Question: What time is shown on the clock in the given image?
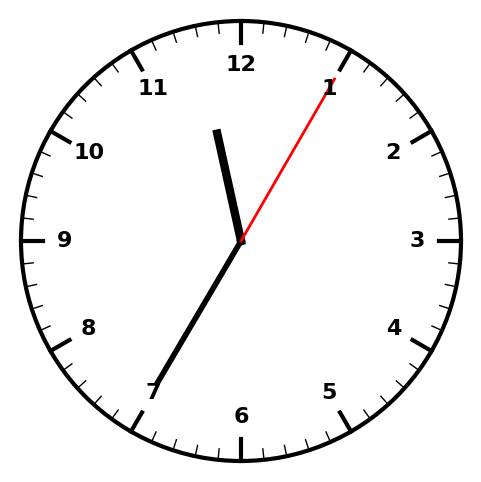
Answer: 11:35:05